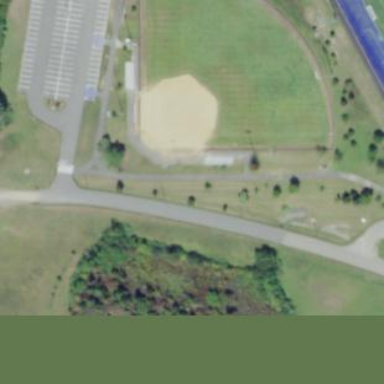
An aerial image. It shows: Softball pitch for leisure land activities.